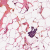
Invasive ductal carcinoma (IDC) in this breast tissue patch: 0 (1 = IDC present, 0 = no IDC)